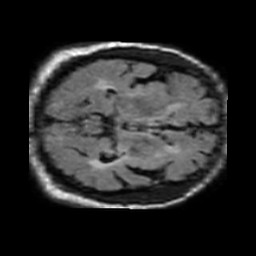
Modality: FLAIR
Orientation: axial
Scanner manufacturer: philips
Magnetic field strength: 1.5 T
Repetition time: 6 s
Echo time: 0.12 s